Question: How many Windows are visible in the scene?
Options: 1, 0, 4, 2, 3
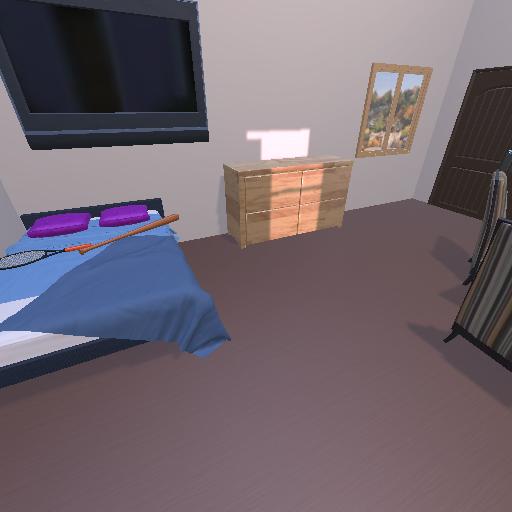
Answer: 1